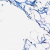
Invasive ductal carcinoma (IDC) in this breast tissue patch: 0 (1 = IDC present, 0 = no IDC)